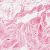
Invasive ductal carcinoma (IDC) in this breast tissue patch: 0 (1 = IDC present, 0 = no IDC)